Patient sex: M
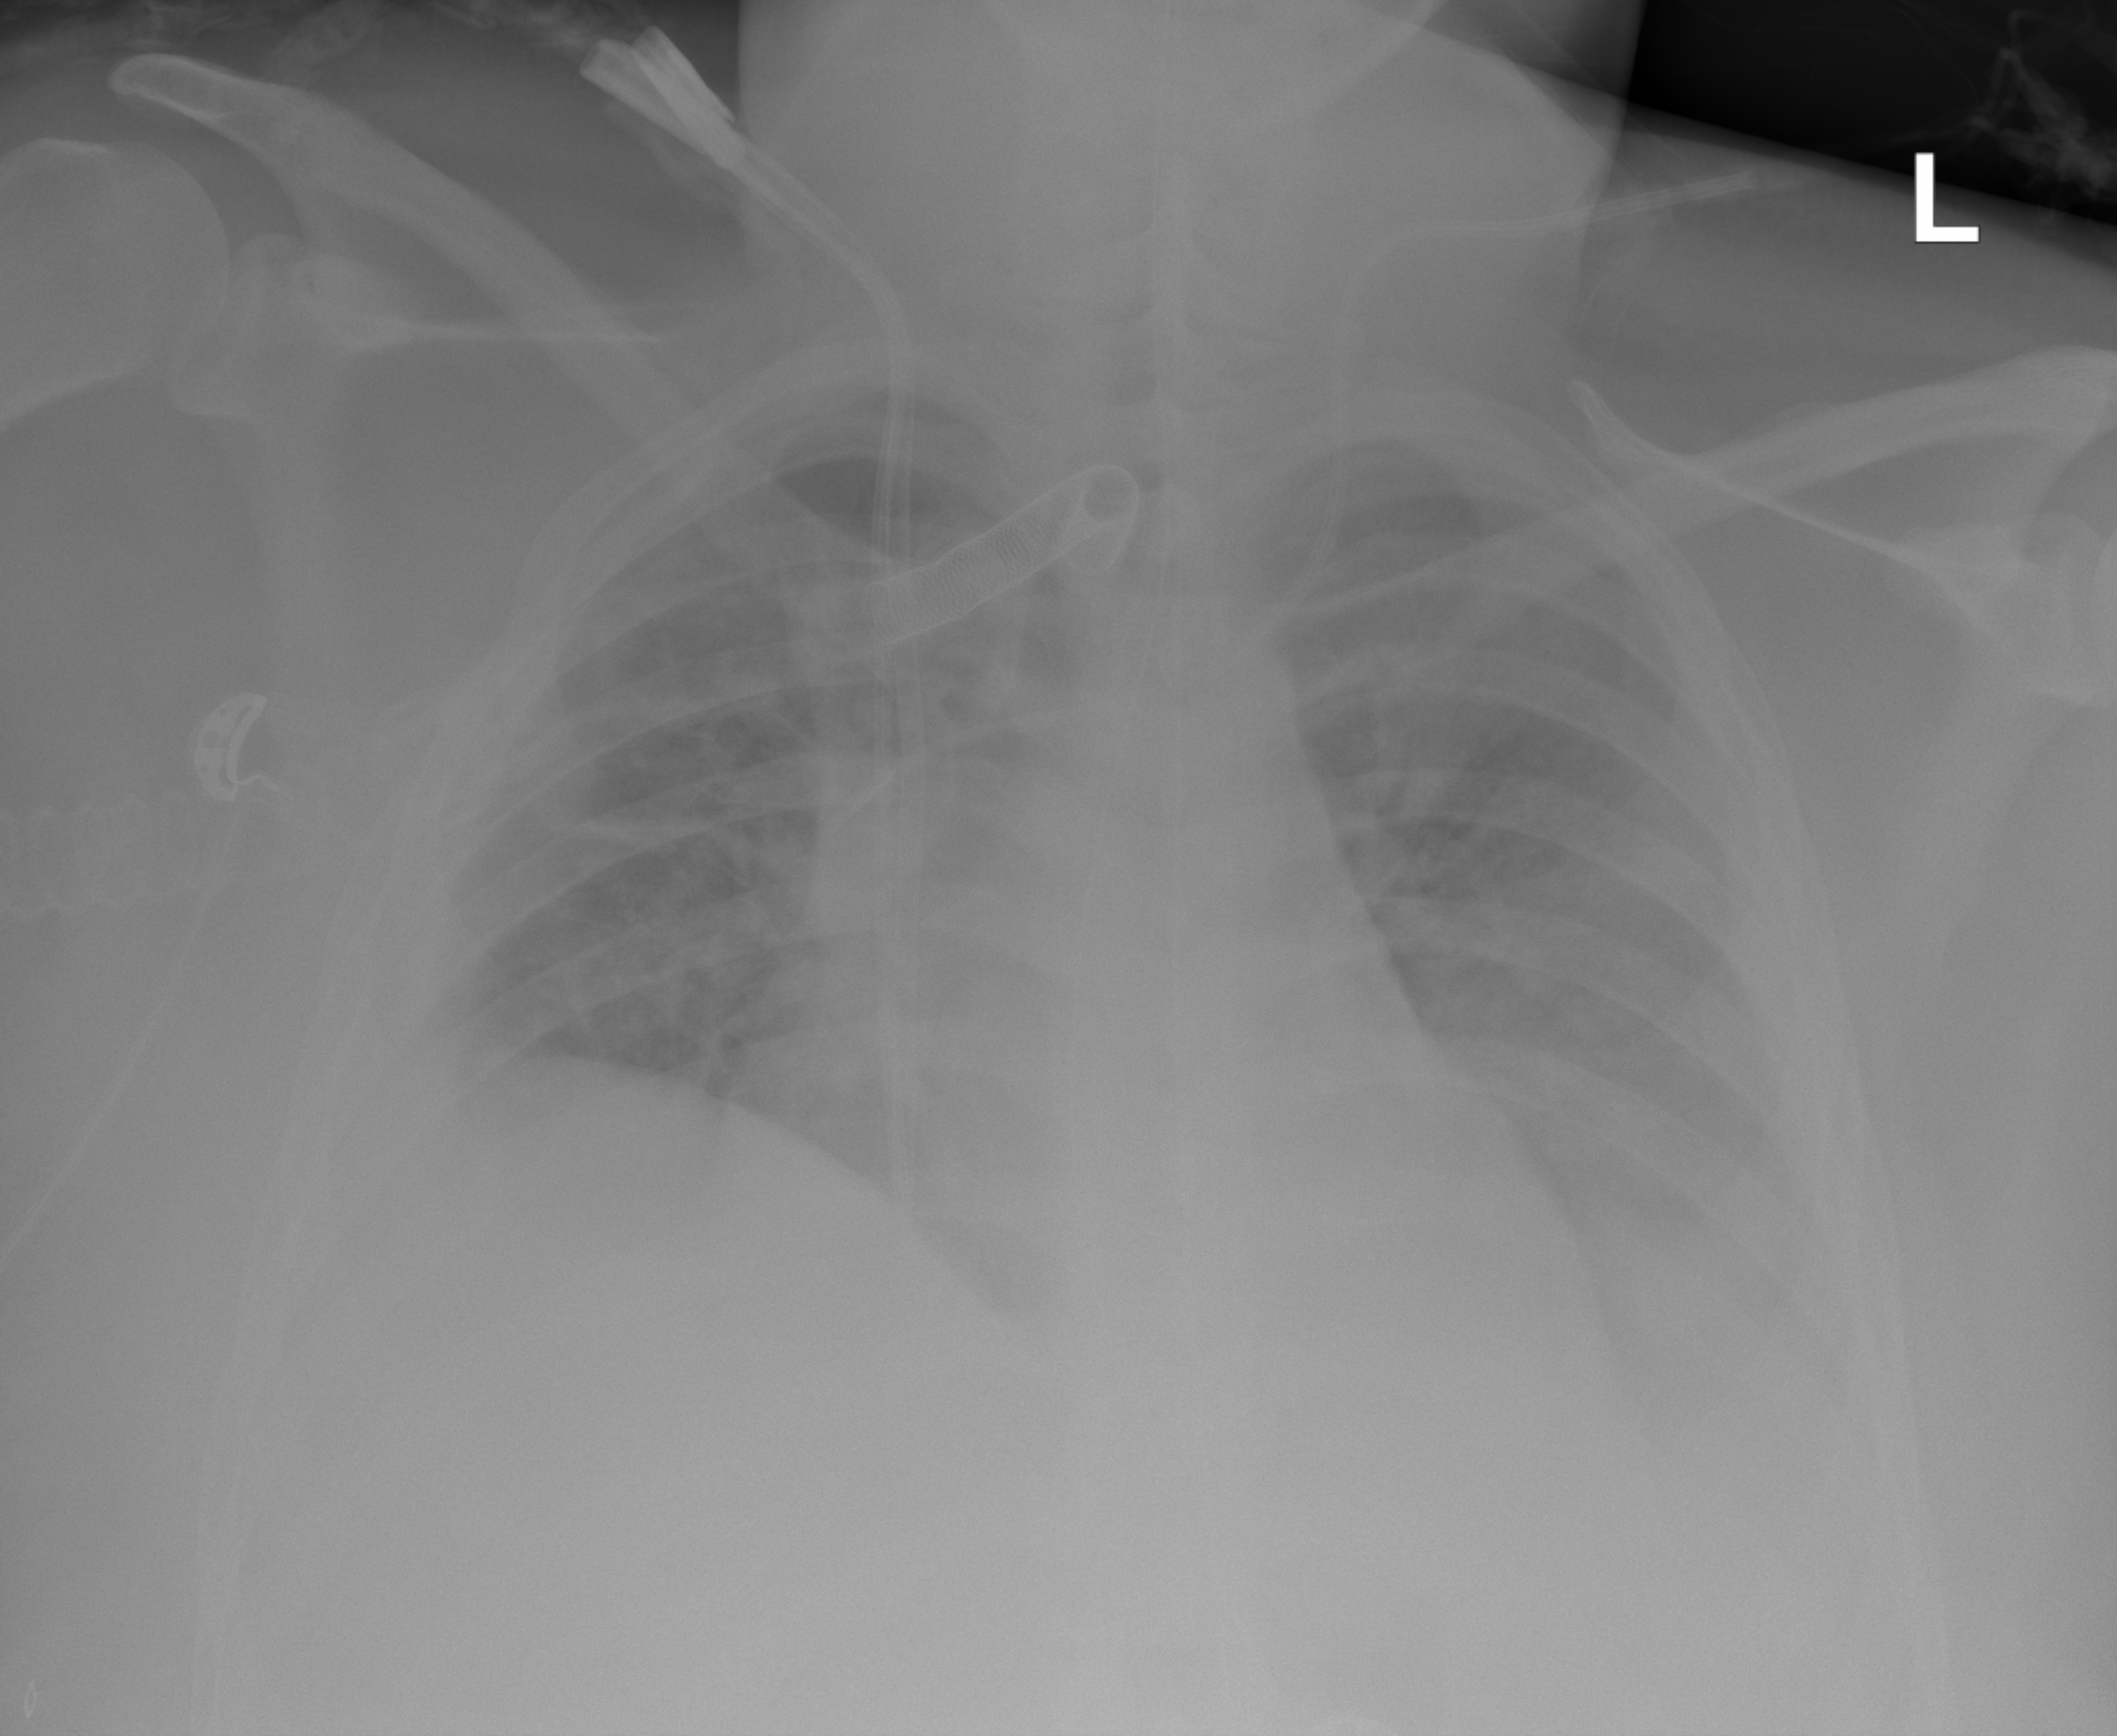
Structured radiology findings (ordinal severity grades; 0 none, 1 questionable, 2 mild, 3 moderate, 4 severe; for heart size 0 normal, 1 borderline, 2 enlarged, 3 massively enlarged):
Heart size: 2
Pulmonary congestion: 2
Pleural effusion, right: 2
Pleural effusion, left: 3
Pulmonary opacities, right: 2
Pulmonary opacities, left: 2
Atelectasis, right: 2
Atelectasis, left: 2